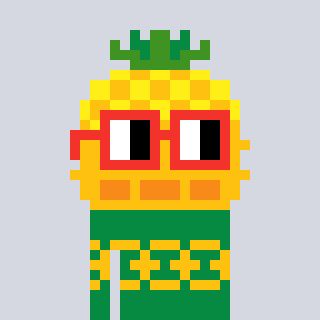
a pixel art character with square red glasses, a pineapple-shaped head and a green-colored body on a cool background